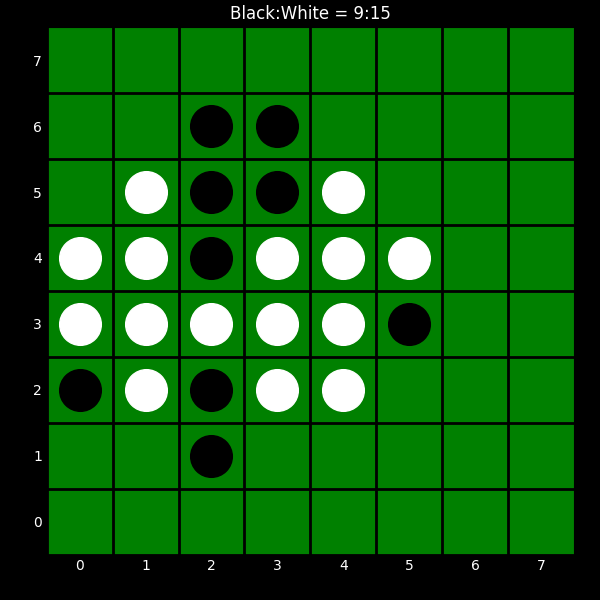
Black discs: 9
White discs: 15